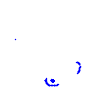
Particle: pion